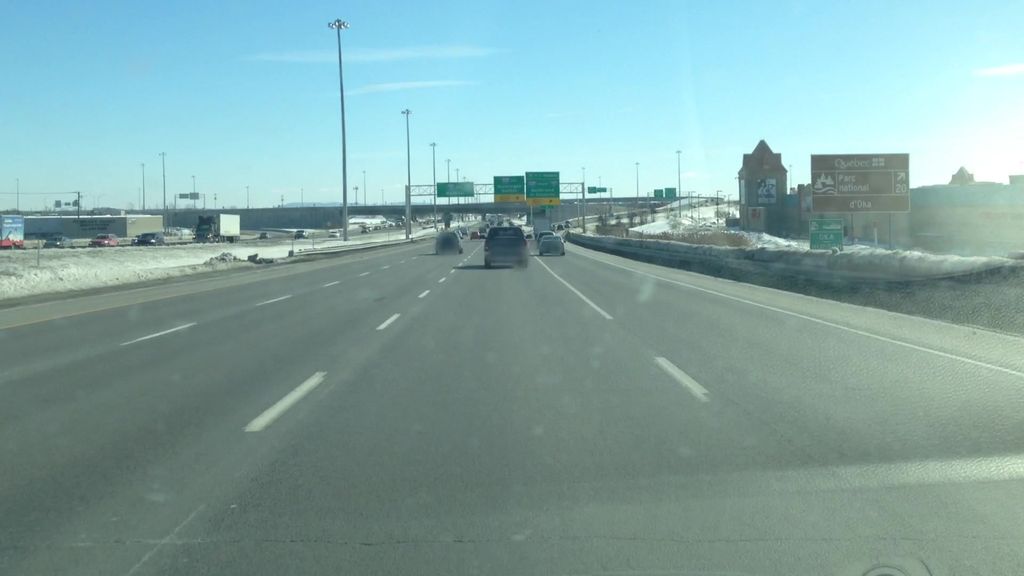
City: montreal